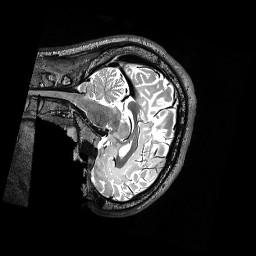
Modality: T2w
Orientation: sagittal
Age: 23
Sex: male
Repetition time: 3.2 s
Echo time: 0.563 s